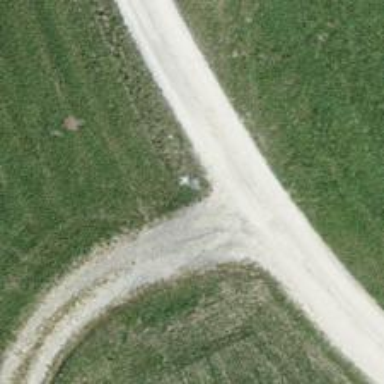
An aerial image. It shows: Gravel track with grade2 quality.